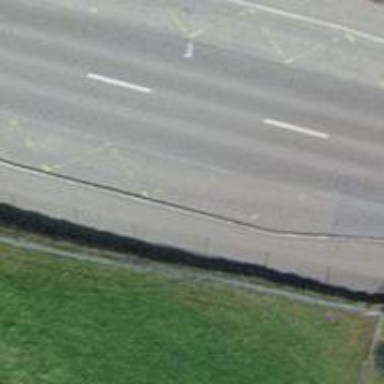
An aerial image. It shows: Bus stop with platform for public transport.